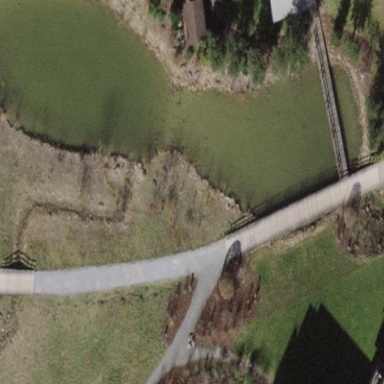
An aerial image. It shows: Serene pond surrounded by nature.